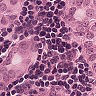
Metastatic tissue present: yes